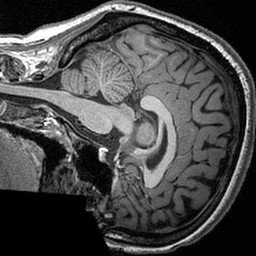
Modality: T1w
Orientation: sagittal
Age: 19
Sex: female
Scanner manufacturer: siemens
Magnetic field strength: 3 T
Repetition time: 2.53 s
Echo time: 0.00309 s